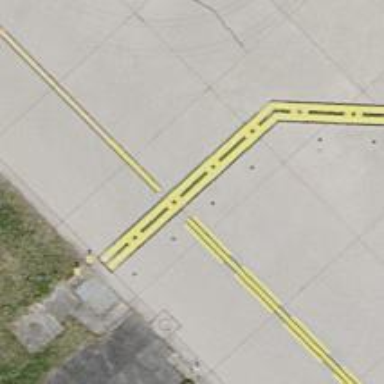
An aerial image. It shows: View of taxiway at the airport.